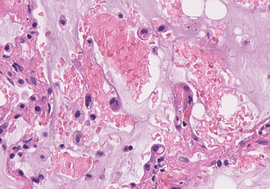
Tumor epithelial tissue: no
Tumor-associated stroma tissue: no
Normal tissue: yes